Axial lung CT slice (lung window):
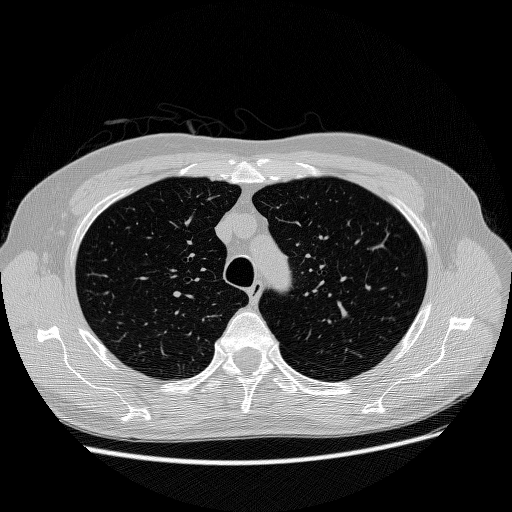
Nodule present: no